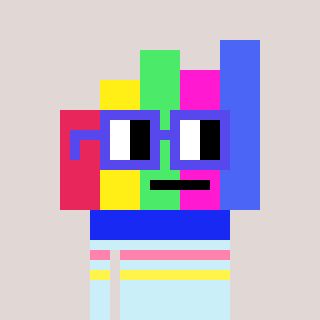
a pixel art character with square blue glasses, a bar chart-shaped head and a cold-colored body on a warm background